Question: I have been developing an app for which I also need to handle the UI stuff too.
Heres my XML:
'''
<ScrollView xmlns:android="http://schemas.android.com/apk/res/android"
android:layout_width="fill_parent"
android:layout_height="fill_parent" >
<GridLayout
android:layout_width="fill_parent"
android:layout_height="wrap_content"
android:columnCount="2" >
<ImageView />
<TextView />
.
.
</GridLayout>
</ScrollView>
'''
Now the problem is the width of the right column. It is exceeding the devices' width. For example the name of the mobile which has an attribute of 'android:layout_gravity' set as Center. But its not working as expected as you can see in the screenshot below:

What should I be using to keep the width with in limits as the text is dynamic.
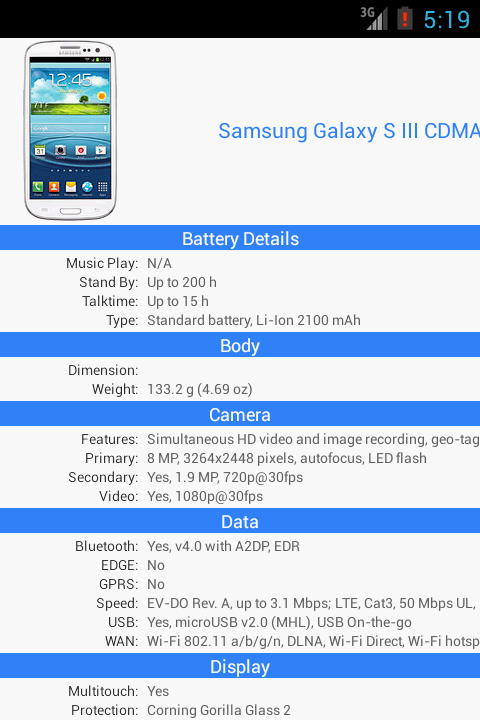
Answer: I had a similar problem using a GridLayout with 'fill_horizontal'. The solution for me was to set 'android:layout_width="0dp"' so you might want to try that for all views in your second column.
<URL>